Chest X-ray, PA view. Patient: 61 years old, sex F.
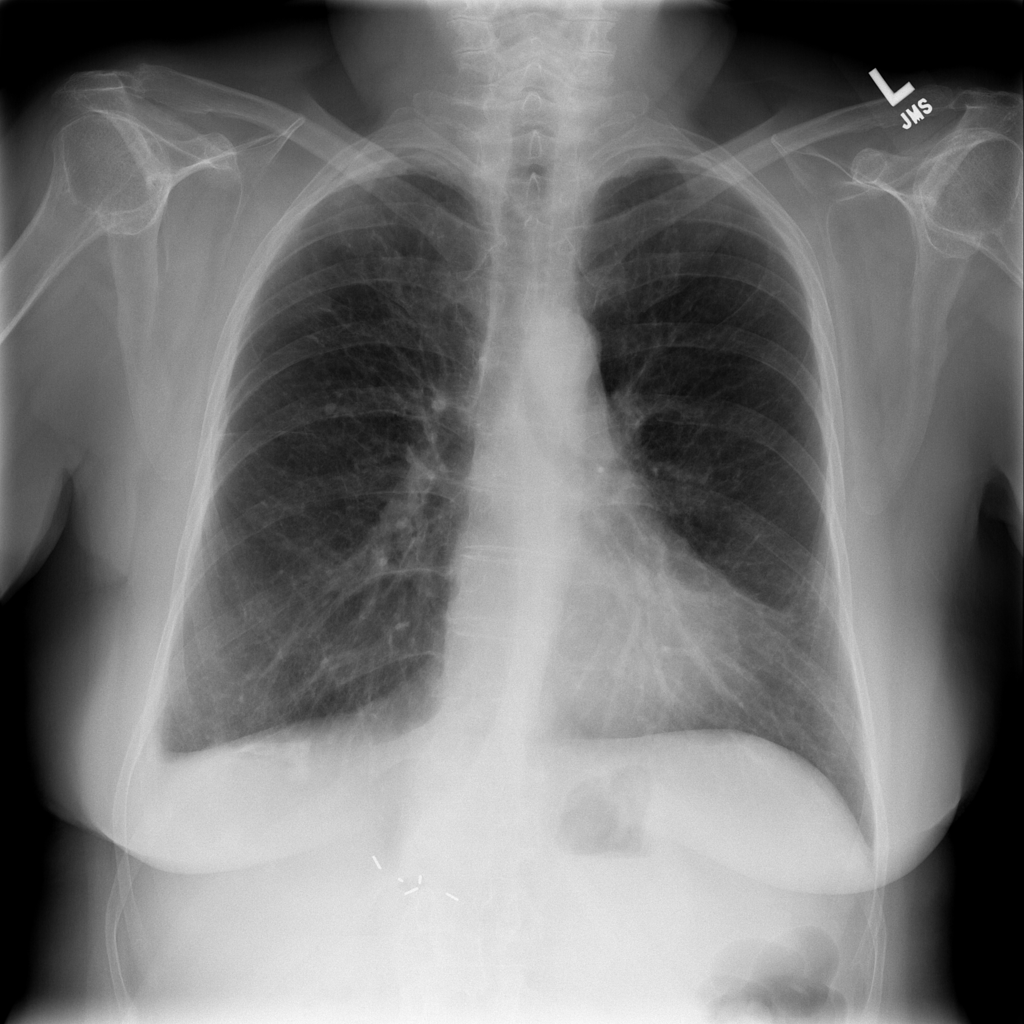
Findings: Mass, Pleural_Thickening